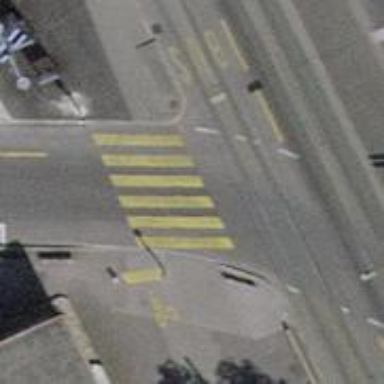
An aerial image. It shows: Crossing with traffic signals.